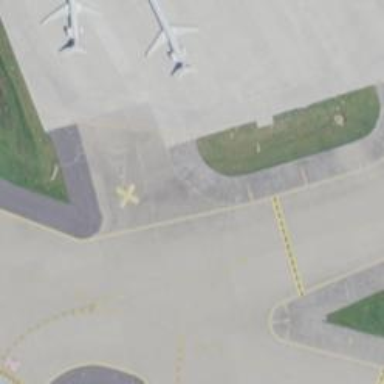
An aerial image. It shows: Image of taxiway at airport.